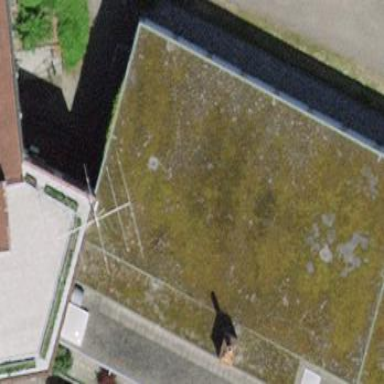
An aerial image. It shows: School.